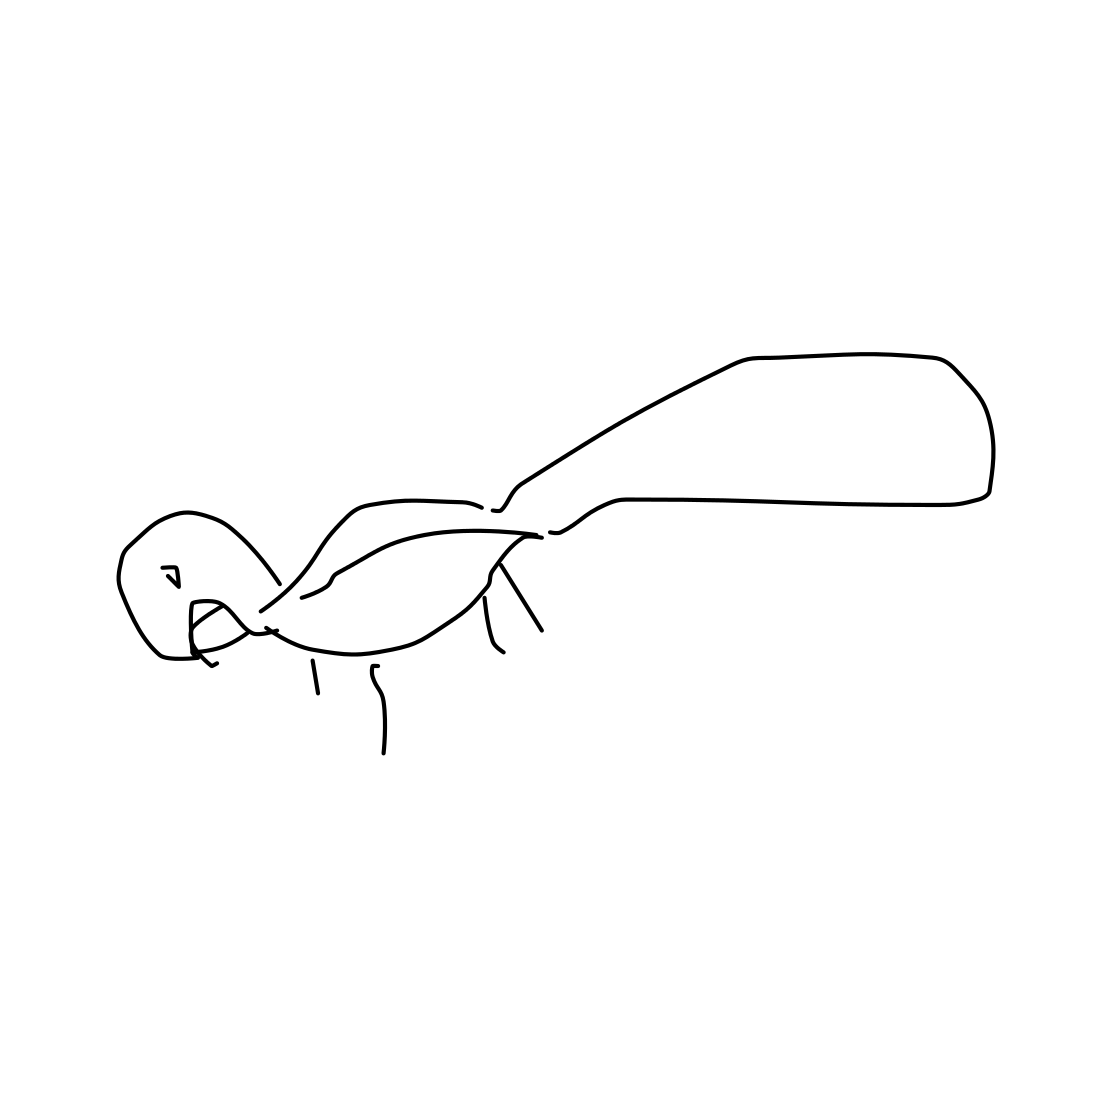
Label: squirrel